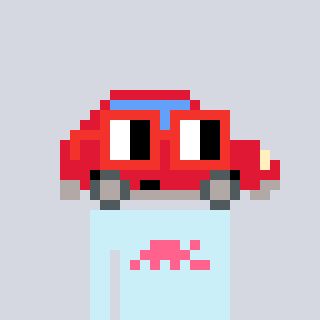
a pixel art character with square red glasses, a car-shaped head and a cold-colored body on a cool background